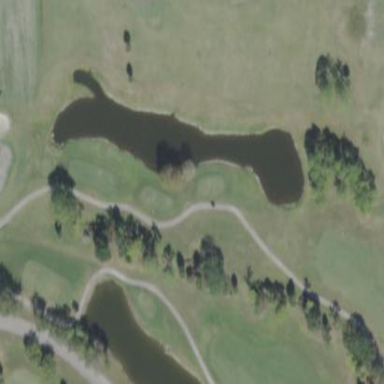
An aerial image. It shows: Water hazard on golf course.